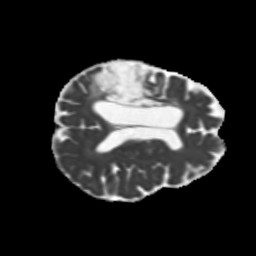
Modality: MD
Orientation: axial
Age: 63
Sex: female
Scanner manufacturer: siemens
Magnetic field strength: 3 T
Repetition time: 5.25 s
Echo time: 0.08 s